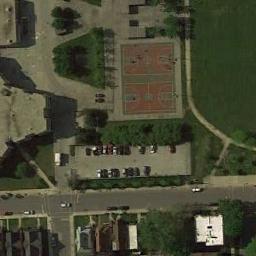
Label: basketball_court